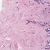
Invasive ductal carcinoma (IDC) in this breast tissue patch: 0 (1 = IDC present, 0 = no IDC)